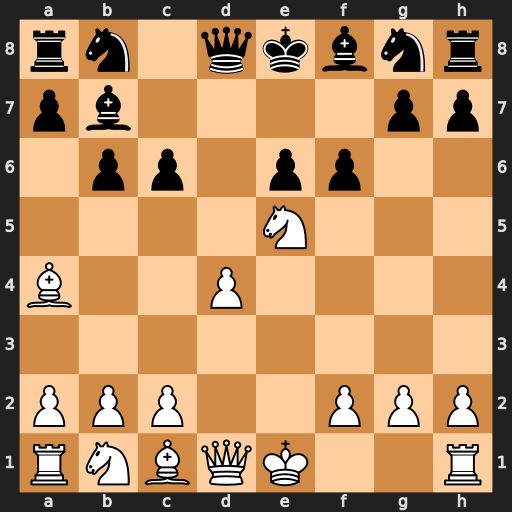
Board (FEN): rn1qkbnr/pb4pp/1pp1pp2/4N3/B2P4/8/PPP2PPP/RNBQK2R
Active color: w
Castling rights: KQkq
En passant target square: -
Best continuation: Qh5+ g6 Nxg6 hxg6 Qxh8